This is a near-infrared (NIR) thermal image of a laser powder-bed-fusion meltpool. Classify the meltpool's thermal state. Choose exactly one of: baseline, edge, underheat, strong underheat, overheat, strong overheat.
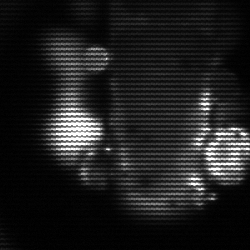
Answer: strong underheat